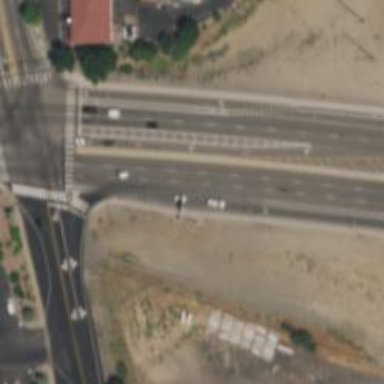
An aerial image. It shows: Primary highway with asphalt surface and separate sidewalk. The highway is expressway.